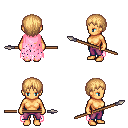
a pixel art fantasy rpg character, female body template, human, tanned skin, pink tattered cape, magenta pants, light blonde plain hairstyle, spear, four views (front, back, left, right), 2x2 character sprite sheet, small pixel art, hard edges, no anti-aliasing